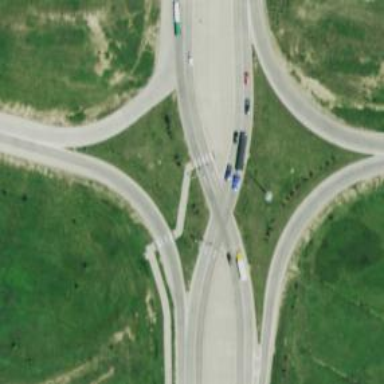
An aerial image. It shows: Motorway link at diverging diamond interchange (DDI) junction.